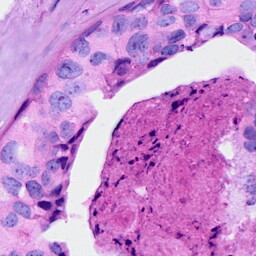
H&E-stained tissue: Breast